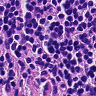
Metastatic tissue present: no